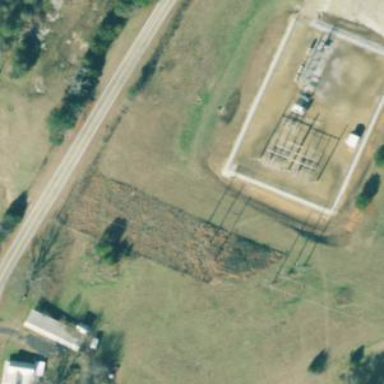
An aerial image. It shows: Distribution level power substation surrounded by fence.